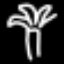
Label: palm tree